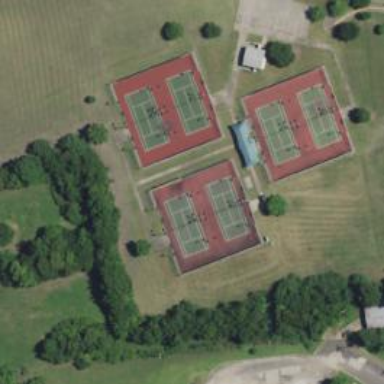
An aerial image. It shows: Tennis court on the leisure land pitch.